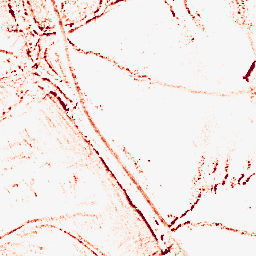
Category: morphological
Decomposition family: morphological_square
Decomposition parameters: operation: opening
size: 5
Upsampling method: cubic_catmull_rom
Upsampling parameters: scale: 4
Upsampling scale: 4